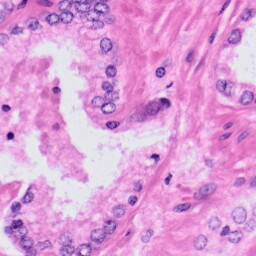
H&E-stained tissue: Prostate